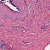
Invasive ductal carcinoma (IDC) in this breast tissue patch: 0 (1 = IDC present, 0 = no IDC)